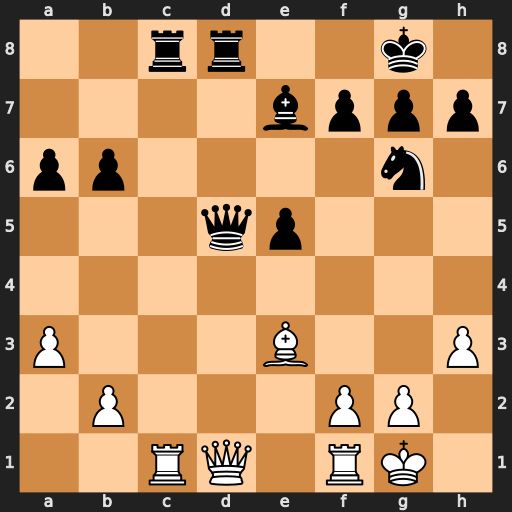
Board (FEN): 2rr2k1/4bppp/pp4n1/3qp3/8/P3B2P/1P3PP1/2RQ1RK1
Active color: w
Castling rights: -
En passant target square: -
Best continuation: Qxd5 Rxd5 Rxc8+